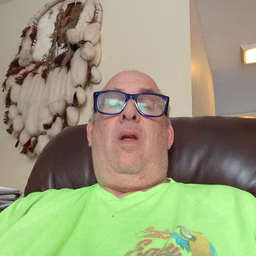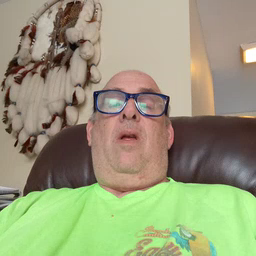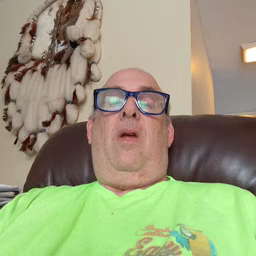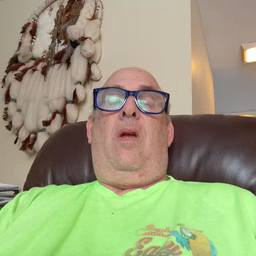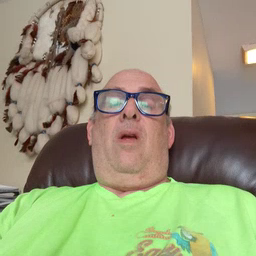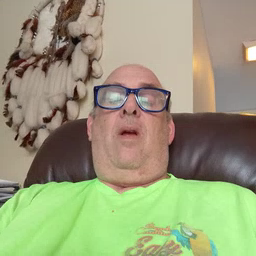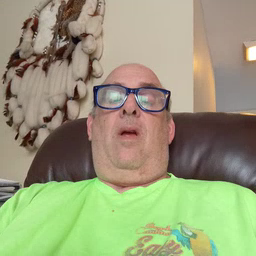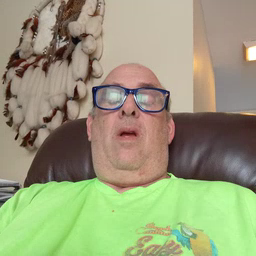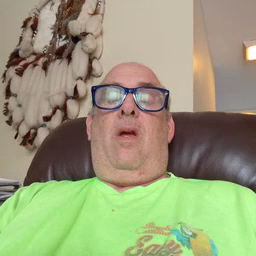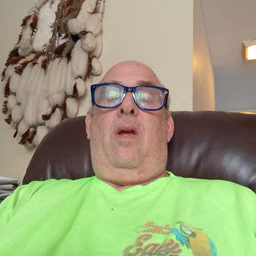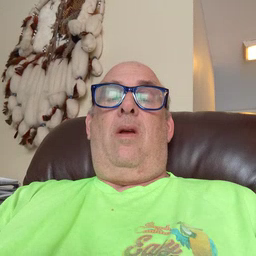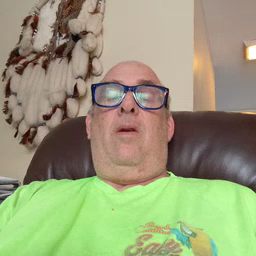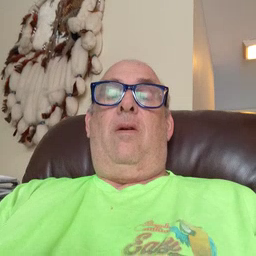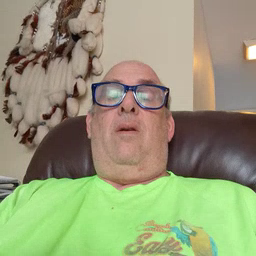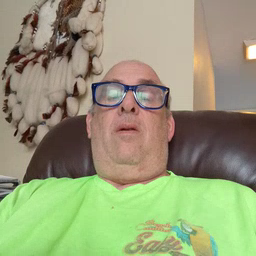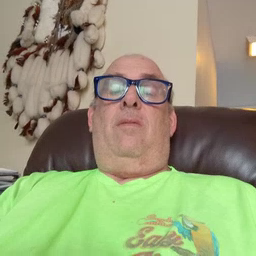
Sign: owie